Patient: sex M, age 66
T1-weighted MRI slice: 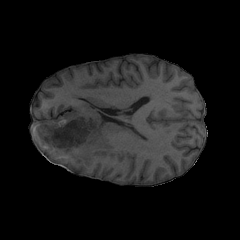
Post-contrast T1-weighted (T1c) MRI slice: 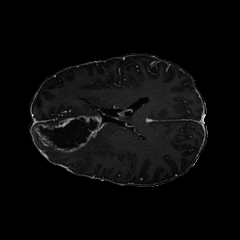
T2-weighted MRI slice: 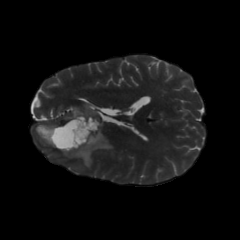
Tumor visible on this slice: yes
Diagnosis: Glioblastoma, IDH-wildtype
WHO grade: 4